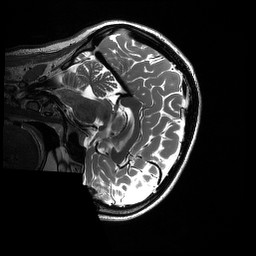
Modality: T2w
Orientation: sagittal
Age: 30
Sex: female